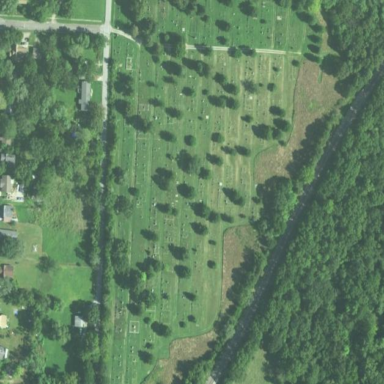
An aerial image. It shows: Cemetery.